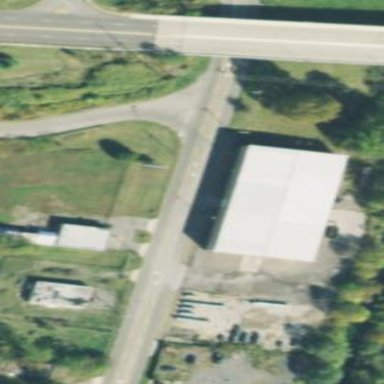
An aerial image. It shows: Industrial building.